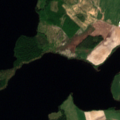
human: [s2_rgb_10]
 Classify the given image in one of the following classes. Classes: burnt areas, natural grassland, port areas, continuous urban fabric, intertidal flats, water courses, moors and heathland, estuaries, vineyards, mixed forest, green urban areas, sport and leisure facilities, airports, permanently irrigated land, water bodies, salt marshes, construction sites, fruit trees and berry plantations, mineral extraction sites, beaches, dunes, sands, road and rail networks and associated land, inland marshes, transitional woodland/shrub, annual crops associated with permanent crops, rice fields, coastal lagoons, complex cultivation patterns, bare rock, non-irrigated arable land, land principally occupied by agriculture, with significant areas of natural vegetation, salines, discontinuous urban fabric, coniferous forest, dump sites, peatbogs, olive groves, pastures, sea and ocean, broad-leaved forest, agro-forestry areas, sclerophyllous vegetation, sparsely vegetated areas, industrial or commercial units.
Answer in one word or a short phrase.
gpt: non-irrigated arable land, mixed forest, transitional woodland/shrub, water bodies